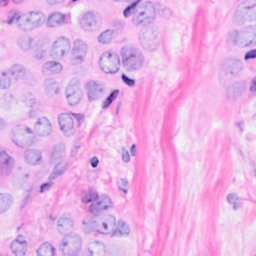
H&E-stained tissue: Breast